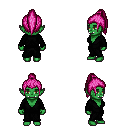
a pixel art fantasy rpg character, female body template, orc, green skin, gray robe, red pants, pink long topknot hairstyle, four views (front, back, left, right), 2x2 character sprite sheet, small pixel art, hard edges, no anti-aliasing